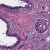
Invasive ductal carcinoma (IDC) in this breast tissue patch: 1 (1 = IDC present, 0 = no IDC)